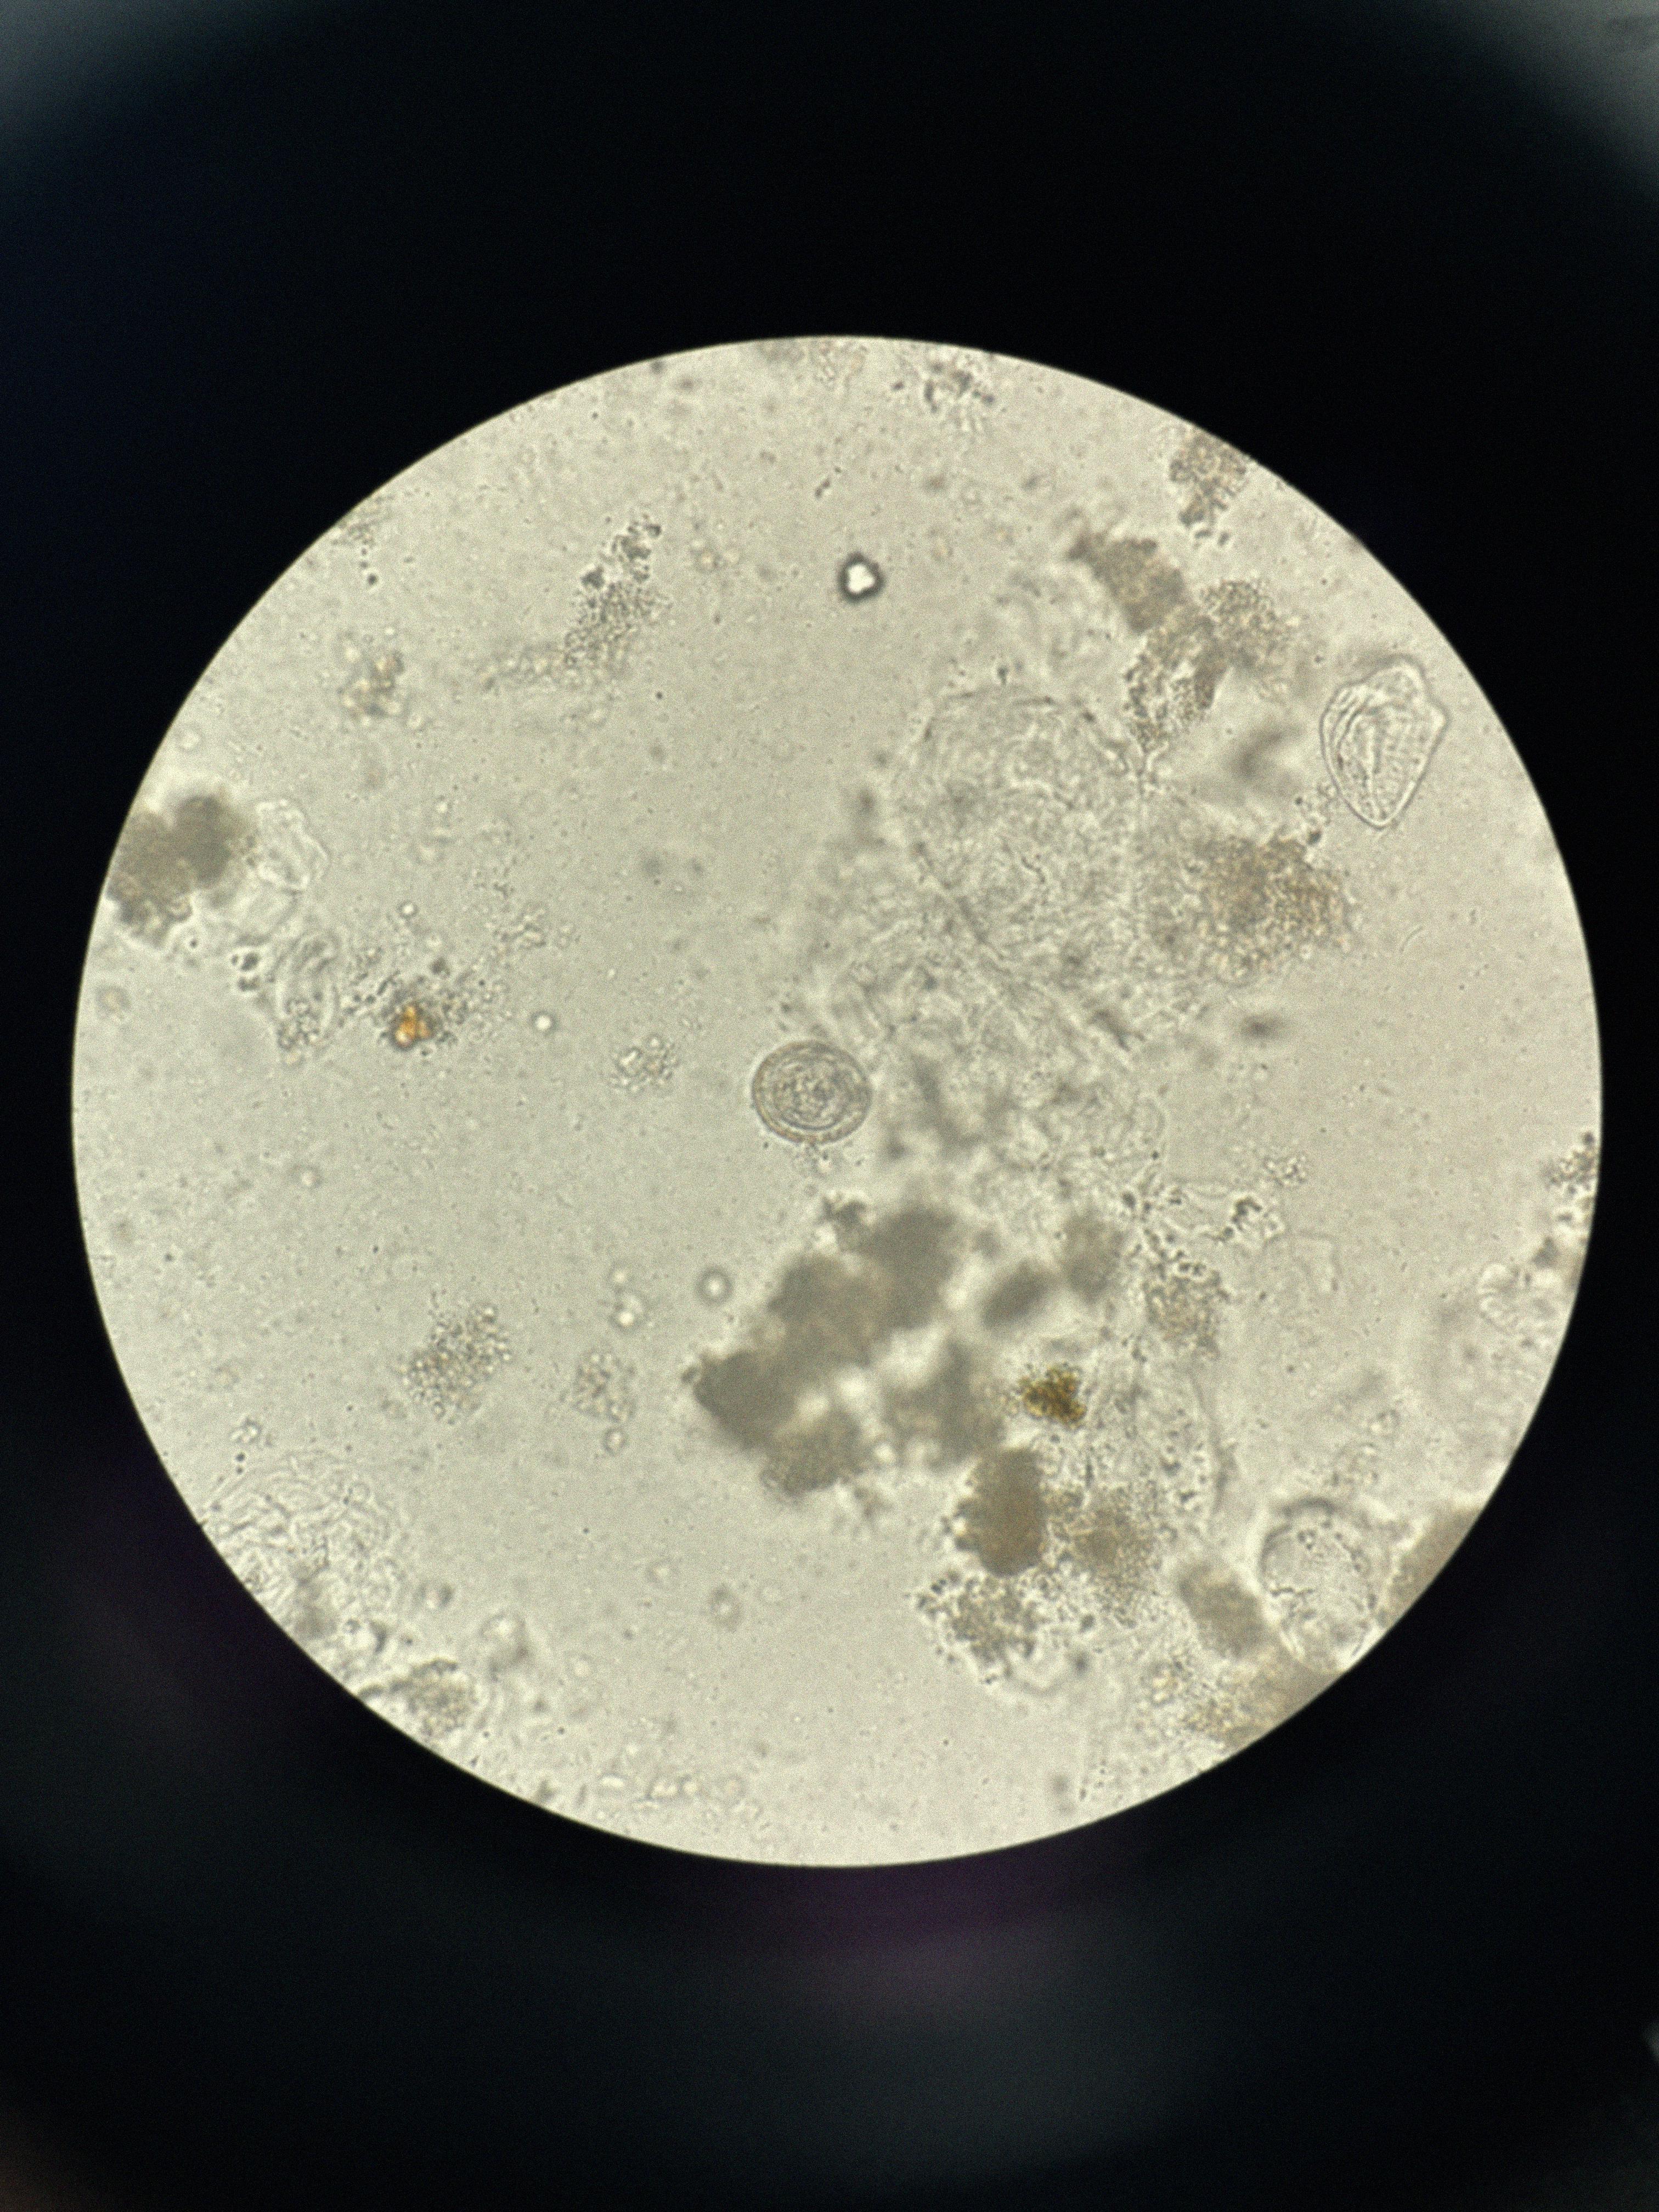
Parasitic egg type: Hymenolepis nana